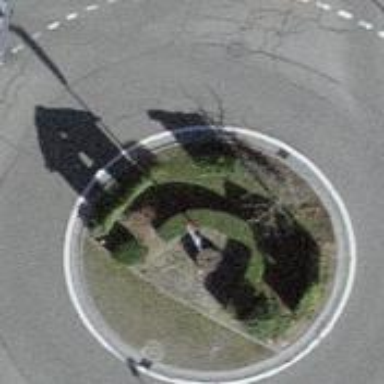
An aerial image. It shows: Secondary road with asphalt surface leading to roundabout.